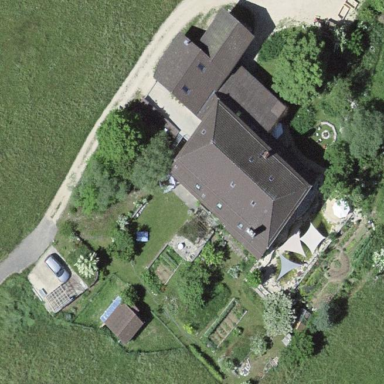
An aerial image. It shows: Farmyard area.